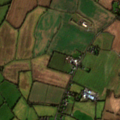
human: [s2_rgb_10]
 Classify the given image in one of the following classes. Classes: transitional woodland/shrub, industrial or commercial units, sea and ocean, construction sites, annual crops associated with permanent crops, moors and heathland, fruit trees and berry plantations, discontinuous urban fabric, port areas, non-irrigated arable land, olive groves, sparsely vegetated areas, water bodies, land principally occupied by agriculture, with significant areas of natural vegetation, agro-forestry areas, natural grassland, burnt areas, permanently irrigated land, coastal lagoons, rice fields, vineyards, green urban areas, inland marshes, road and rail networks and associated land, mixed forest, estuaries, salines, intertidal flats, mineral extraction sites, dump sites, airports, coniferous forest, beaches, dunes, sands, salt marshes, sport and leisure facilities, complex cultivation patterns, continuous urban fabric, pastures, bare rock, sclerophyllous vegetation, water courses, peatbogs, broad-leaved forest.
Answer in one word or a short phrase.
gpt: discontinuous urban fabric, non-irrigated arable land, pastures